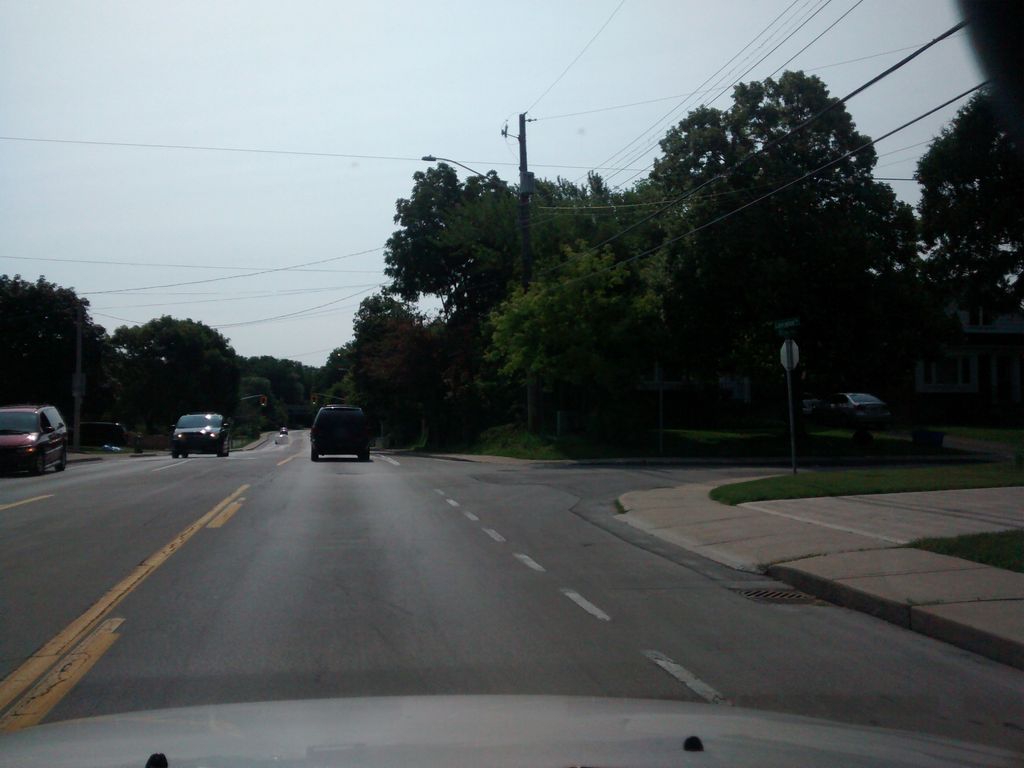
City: hamilton